Interaction volume radius: 5 \u00c5
Interaction volume height: 20 \u00c5
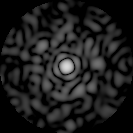
Disorder parameter: 0.8559